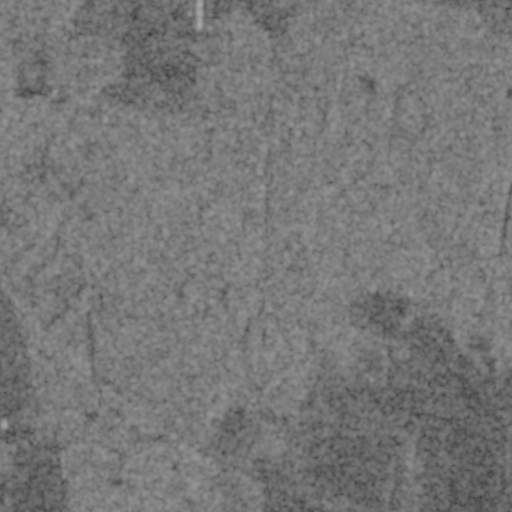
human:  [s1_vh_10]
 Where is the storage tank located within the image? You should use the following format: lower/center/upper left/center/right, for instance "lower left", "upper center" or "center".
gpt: The storage tank is located in the upper left of the image.
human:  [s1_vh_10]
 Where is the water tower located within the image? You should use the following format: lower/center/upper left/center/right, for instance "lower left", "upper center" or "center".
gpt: The water tower is located in the upper left of the image.
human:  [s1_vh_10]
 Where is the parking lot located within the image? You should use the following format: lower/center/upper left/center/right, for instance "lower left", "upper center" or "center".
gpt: There is no parking lot in the image.

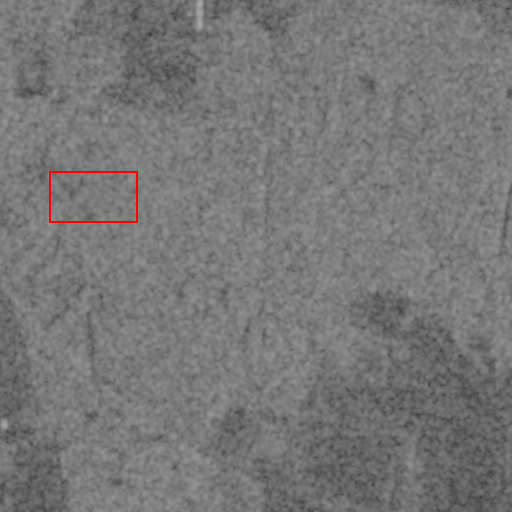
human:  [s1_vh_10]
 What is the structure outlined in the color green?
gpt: There is no green outline.
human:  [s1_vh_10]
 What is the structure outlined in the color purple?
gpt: There is no structure outlined in purple.